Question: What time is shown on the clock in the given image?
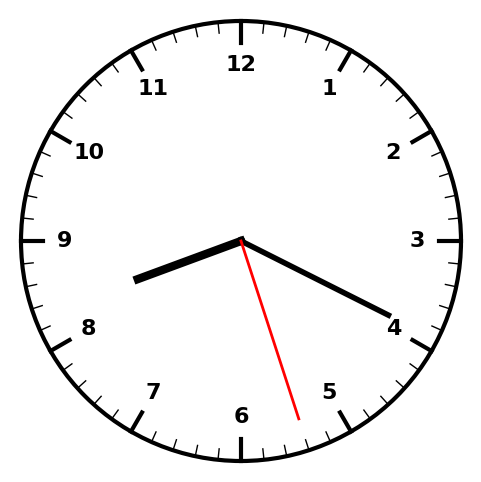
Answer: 08:19:27